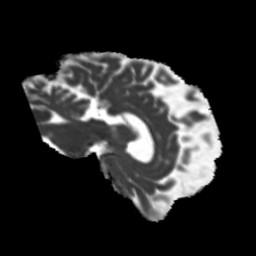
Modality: MD
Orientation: sagittal
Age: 63
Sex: male
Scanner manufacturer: siemens
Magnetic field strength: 3 T
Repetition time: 5.25 s
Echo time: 0.08 s